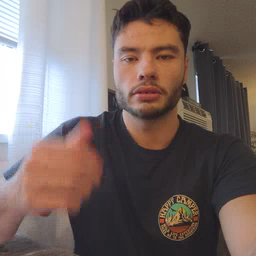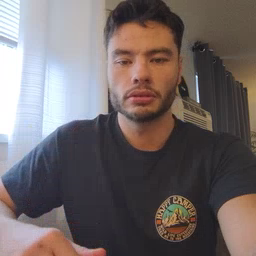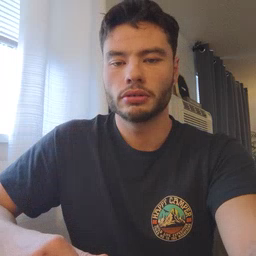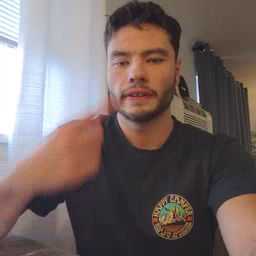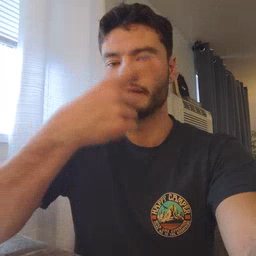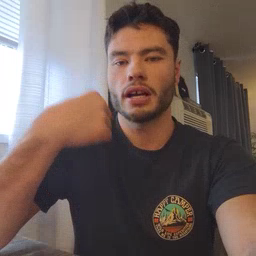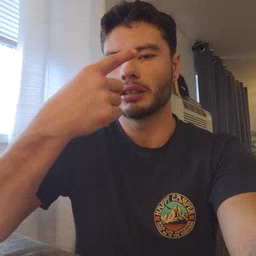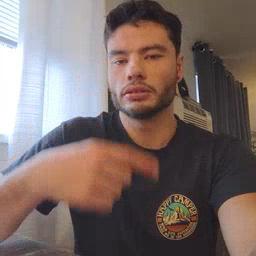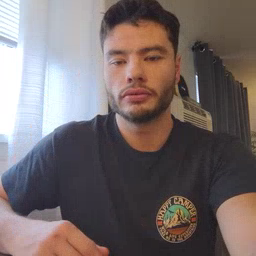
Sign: face